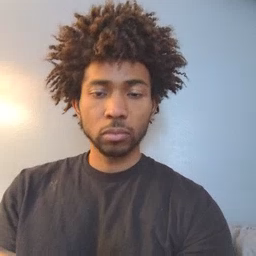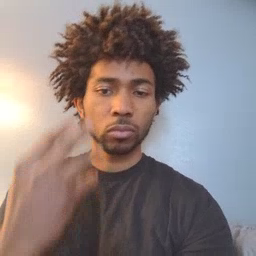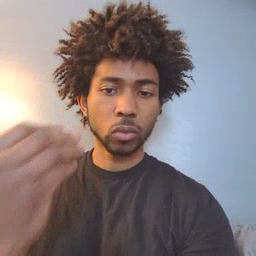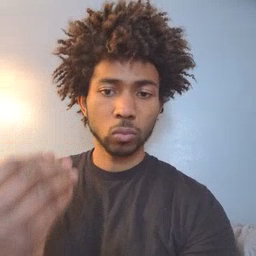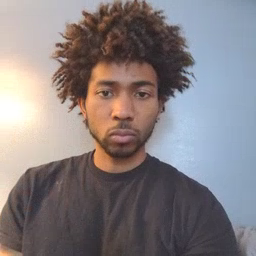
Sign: go